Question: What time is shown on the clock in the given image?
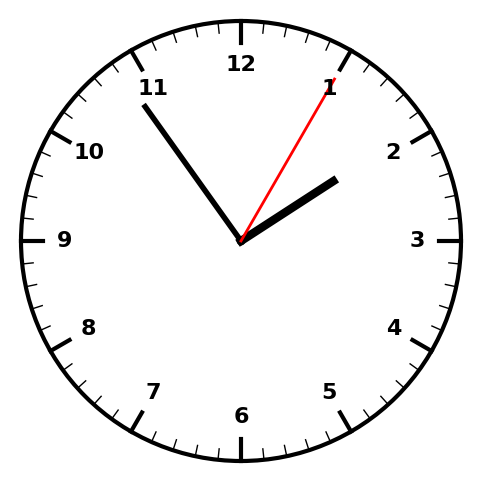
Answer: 01:54:05